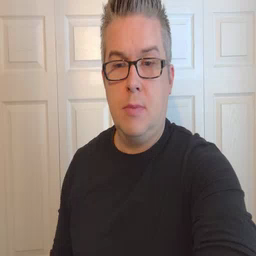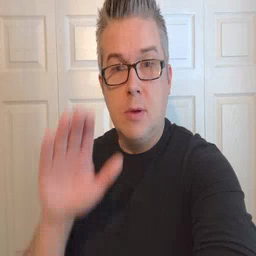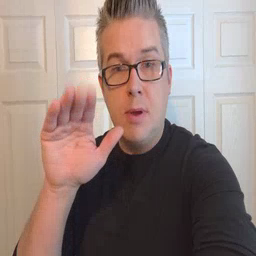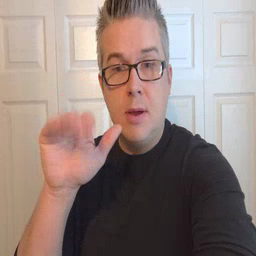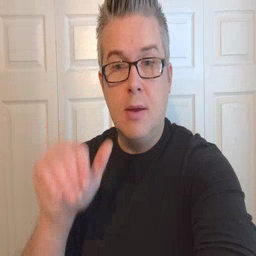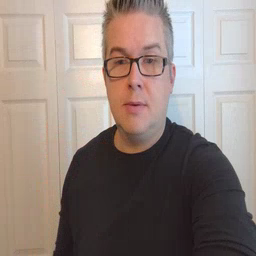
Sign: bye